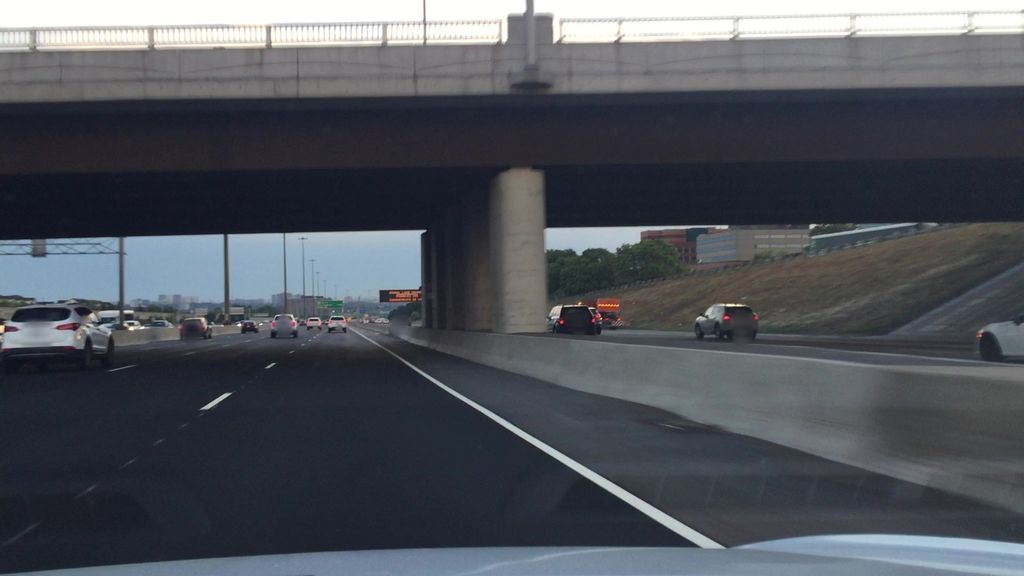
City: toronto